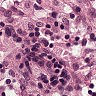
Metastatic tissue present: no